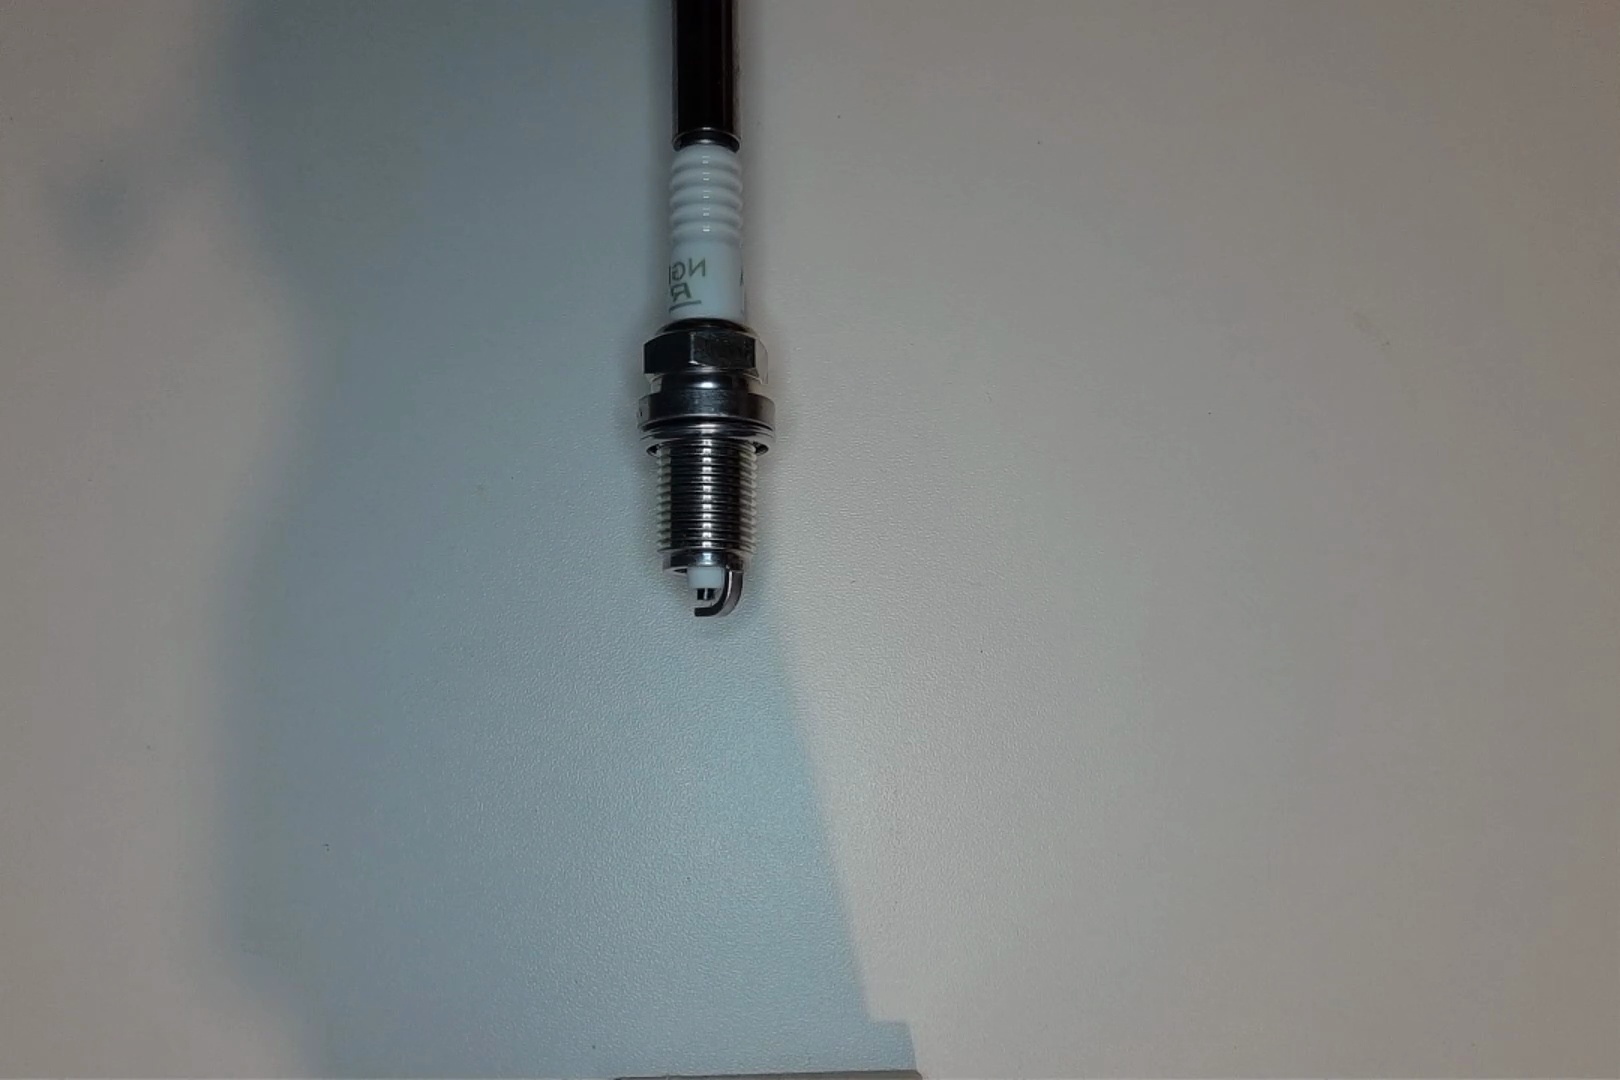
Label: no anomaly